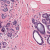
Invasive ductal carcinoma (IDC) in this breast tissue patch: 0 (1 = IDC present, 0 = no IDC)